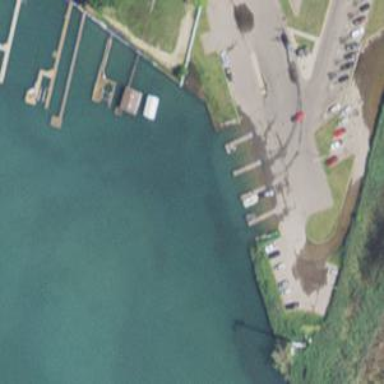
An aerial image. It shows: Slipway on leisure land.